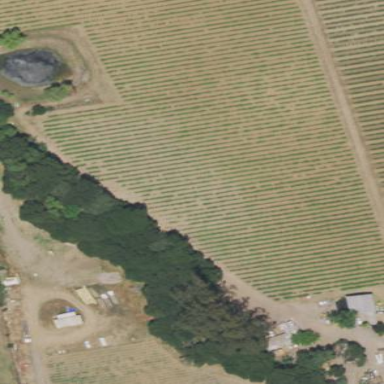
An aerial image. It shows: Vineyard where grapes are grown.